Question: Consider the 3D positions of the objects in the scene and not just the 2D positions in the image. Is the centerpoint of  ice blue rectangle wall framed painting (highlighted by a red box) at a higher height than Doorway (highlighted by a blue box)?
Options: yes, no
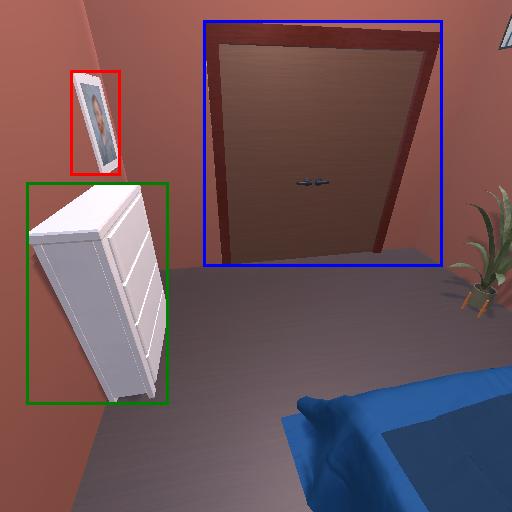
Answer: yes